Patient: sex M, age 66
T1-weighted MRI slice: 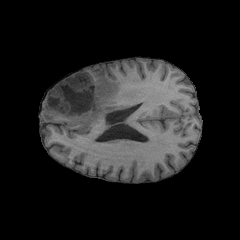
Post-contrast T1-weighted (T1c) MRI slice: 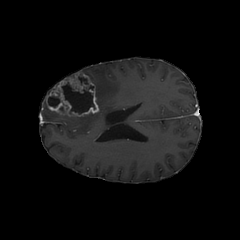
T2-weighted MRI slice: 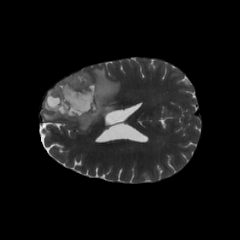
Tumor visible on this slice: yes
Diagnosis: Glioblastoma, IDH-wildtype
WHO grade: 4